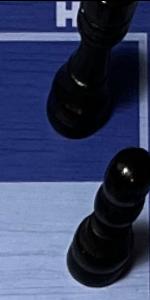
Label: Pawn_Black